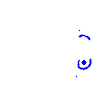
Particle: pion